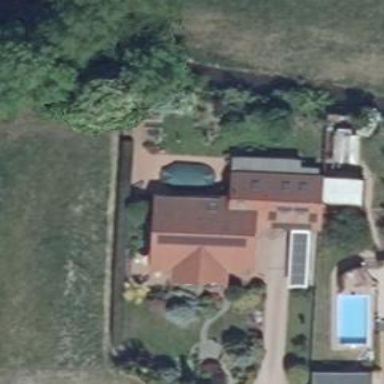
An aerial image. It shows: Detached building.